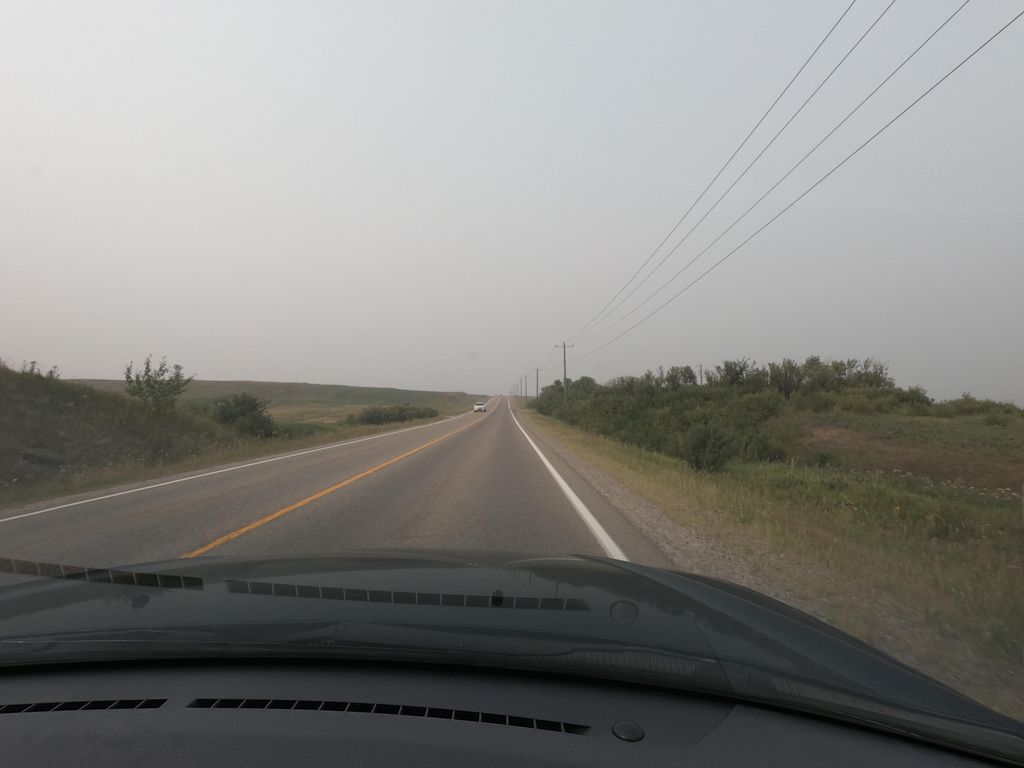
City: calgary